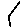
Label: fish